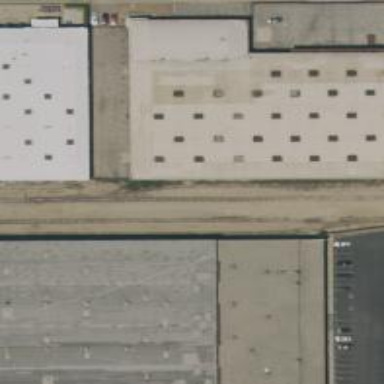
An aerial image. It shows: Disused railway siding.